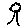
Label: tree